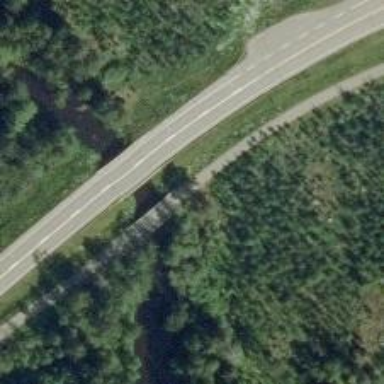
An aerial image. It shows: Cycleway bridge with asphalt surface.